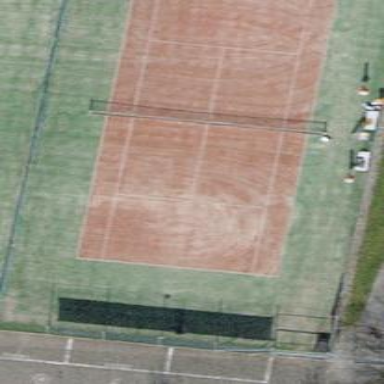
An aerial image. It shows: Tennis court on pitch designated for leisure land.